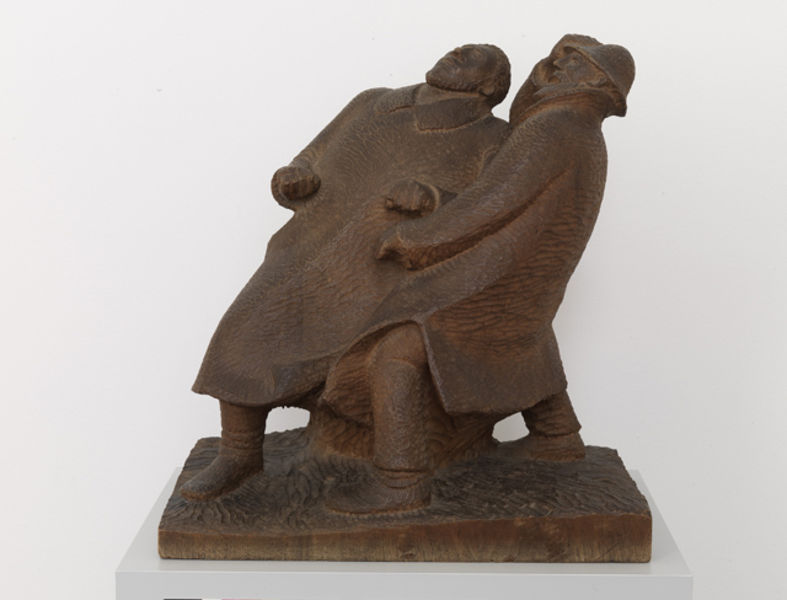
Titel: Panischer Schrecken
Künstler: Ernst Barlach
Standort: Karlsruhe
Institution: Staatliche Kunsthalle Karlsruhe
Schlagwörter: fuß, gewitter, gruppe, hand, himmel, kampf, kopf, körper, mann, schatten, umhang, wasser, weiß, grob, menschen, bewegung, braun, holz, hut, hüte, köpfe, mund, männer, nase, ohr, orange, rücken, schwarz, stützen, blick, rot, expressionismus, fest, bart, bärte, gesichter, hose, jacke, mütze, arm, arme, augen, blicke, bärtig, gesicht, halten, kragen, sehen, sockel, stehen, stein, ärmel, bildnis, blicken, herr, hände, schauen, erde, wind, boden, figur, mantel, drei, paar, personen, gebeugt, schräg, skulptur, statue, ton, beine, deutschland, aussicht, kopfbedeckung, bein, füße, umarmung, lehne, zwei, beobachten, haltung, schuhe, fischer, arbeiten, spuren, modern, herbst, spazieren, ziehen, figuren, material, angst, krieg, lehnen, seemänner, sturm, unwetter, soldaten, karikatur, dick, draussen, kraft, rudern, zwei männer, festhalten, metall, bildhauerei, bronze, plastik, plinthe, podest, knie, hoch, foto, fotografie, oben, photographie, regen, eisen, erschrecken, bruan, links, spaziergang, denkmal, hinten, schnitt, kupfer, halt, satire, widerstand, faust, fäuste, furcht, schrecken, mäntel, stand, helm, stiefel, schritt, schuh, statuette, schnitzerei, photo, scherenschnitt, rau, beugen, werkzeug, schmerz, rotbraun, dramatik, rötlich, mönch, diagonale, beugung, erscheinung, männder, matrosen, basis, erstaunt, guss, fotographie, schäfer, schief, kleinplastik, kräftig, objekt, stemmen, strecken, gucken, neigen, neigung, geschnitzt, lehen, schnitzen, himmelfahrt, bräunlich, monument, ringen, getöpfert, bildhauer, schreck, nach oben, staute, lage, fährmann, terrakotta, seeleute, ducken, überrascht, rost, terracotta, sozialismus, erstaunen, erschrocken, aktion, freunde, meissel, südwester, gelehnt, kollwitz, phänomen, rückwärts, weichen, zurück, entsetzt, überraschung, holzschnitzerei, ungefasst, verwunderung, barlach, scnitzerei, regenjacke, regenmantel, zurückweichen, aufwärts, bearbeitung, mantelkragen, trotz, ufo, zurückgelehnt, blick nach oben, 2 männer, mant, bearbeitungsspuren, meunier, gegen, zurücklehnen, 1900, mänte, zurückgelehnt+, riefeln, fäuste+, fuste, männer zwei, hehe, hhdhd, meißelspuren, hallig, f"sse, zurückschrecken, barlsch, ausweichen, ernst bärlach, bärlach, auswichen, berohung, regenjacken, fetshalten, oben unheil, sockelstatue, rückgeneigt